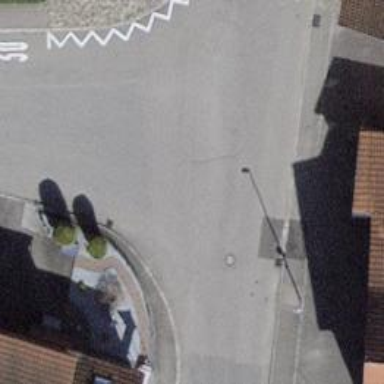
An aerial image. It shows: Residential road with asphalt surface. There is sidewalk on the left side.